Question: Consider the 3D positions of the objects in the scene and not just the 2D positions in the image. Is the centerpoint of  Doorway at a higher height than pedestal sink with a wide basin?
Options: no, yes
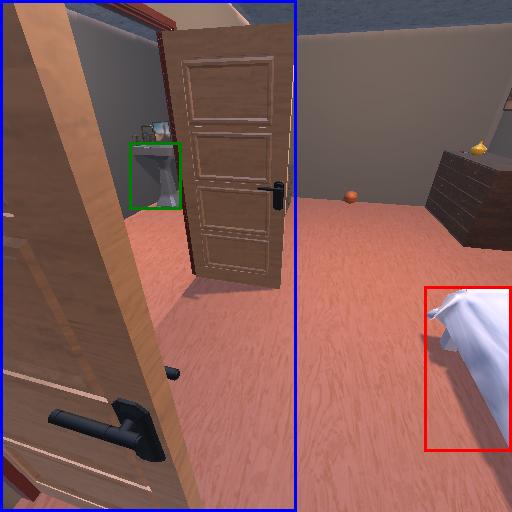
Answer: no